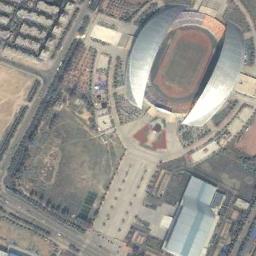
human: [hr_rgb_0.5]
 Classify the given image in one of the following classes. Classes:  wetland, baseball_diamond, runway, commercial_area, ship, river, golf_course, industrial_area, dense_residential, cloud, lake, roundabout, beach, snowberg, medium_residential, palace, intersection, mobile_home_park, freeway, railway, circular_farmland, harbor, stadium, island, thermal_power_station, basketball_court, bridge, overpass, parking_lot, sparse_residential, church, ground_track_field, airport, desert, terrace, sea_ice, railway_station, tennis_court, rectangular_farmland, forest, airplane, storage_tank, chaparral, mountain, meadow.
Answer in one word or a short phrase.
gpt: stadium